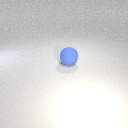
large blue rubber sphere